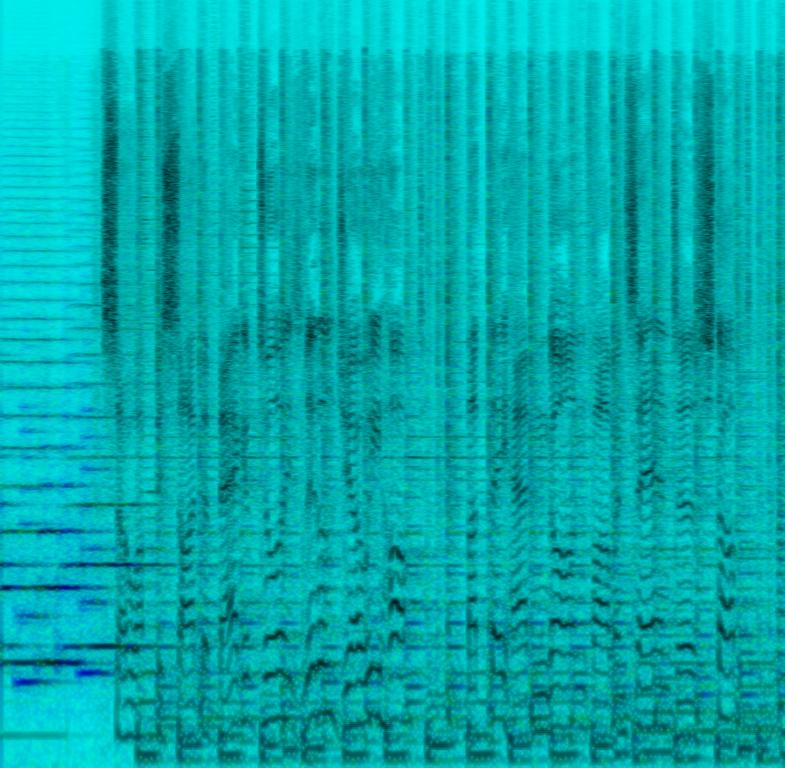
This song contains a piano playing short rhythmic chords along with an acoustic guitar and an upright bass playing the same melody. A brass melody is opening the scene. sound  A male voice is singing in a higher register. This song may be playing while celebrating with the whole family on a national holiday.